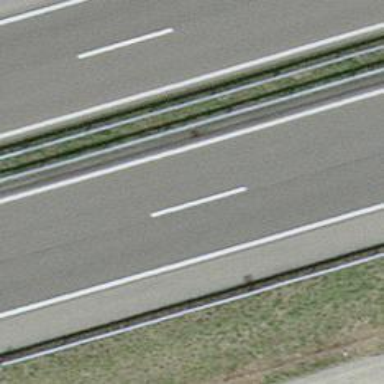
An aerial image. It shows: Motorway.